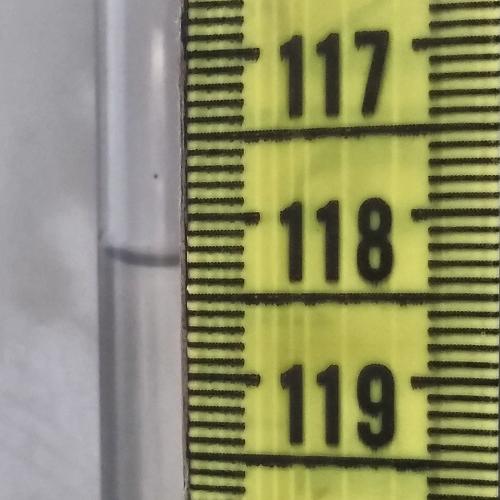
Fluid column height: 118.3 cm